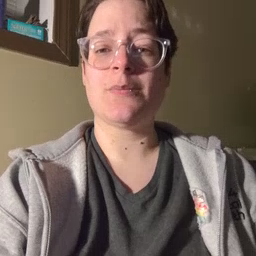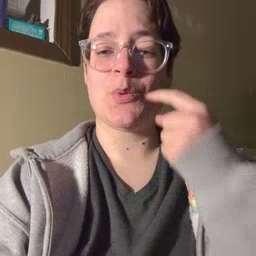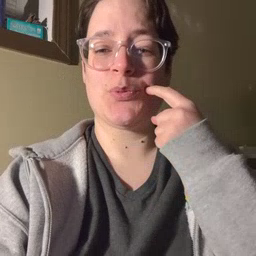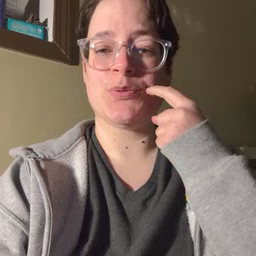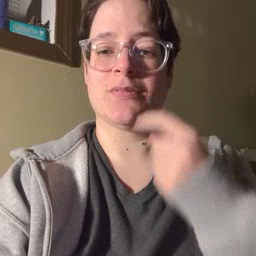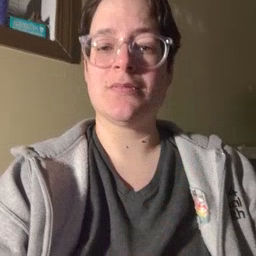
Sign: tooth